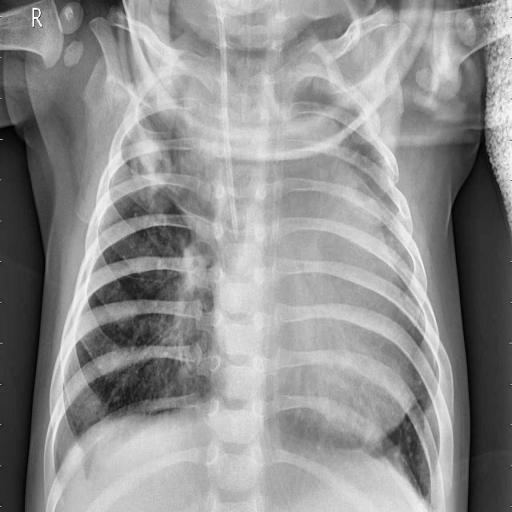
Finding: PNEUMONIA